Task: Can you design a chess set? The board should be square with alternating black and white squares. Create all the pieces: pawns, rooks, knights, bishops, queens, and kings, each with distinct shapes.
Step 4902:
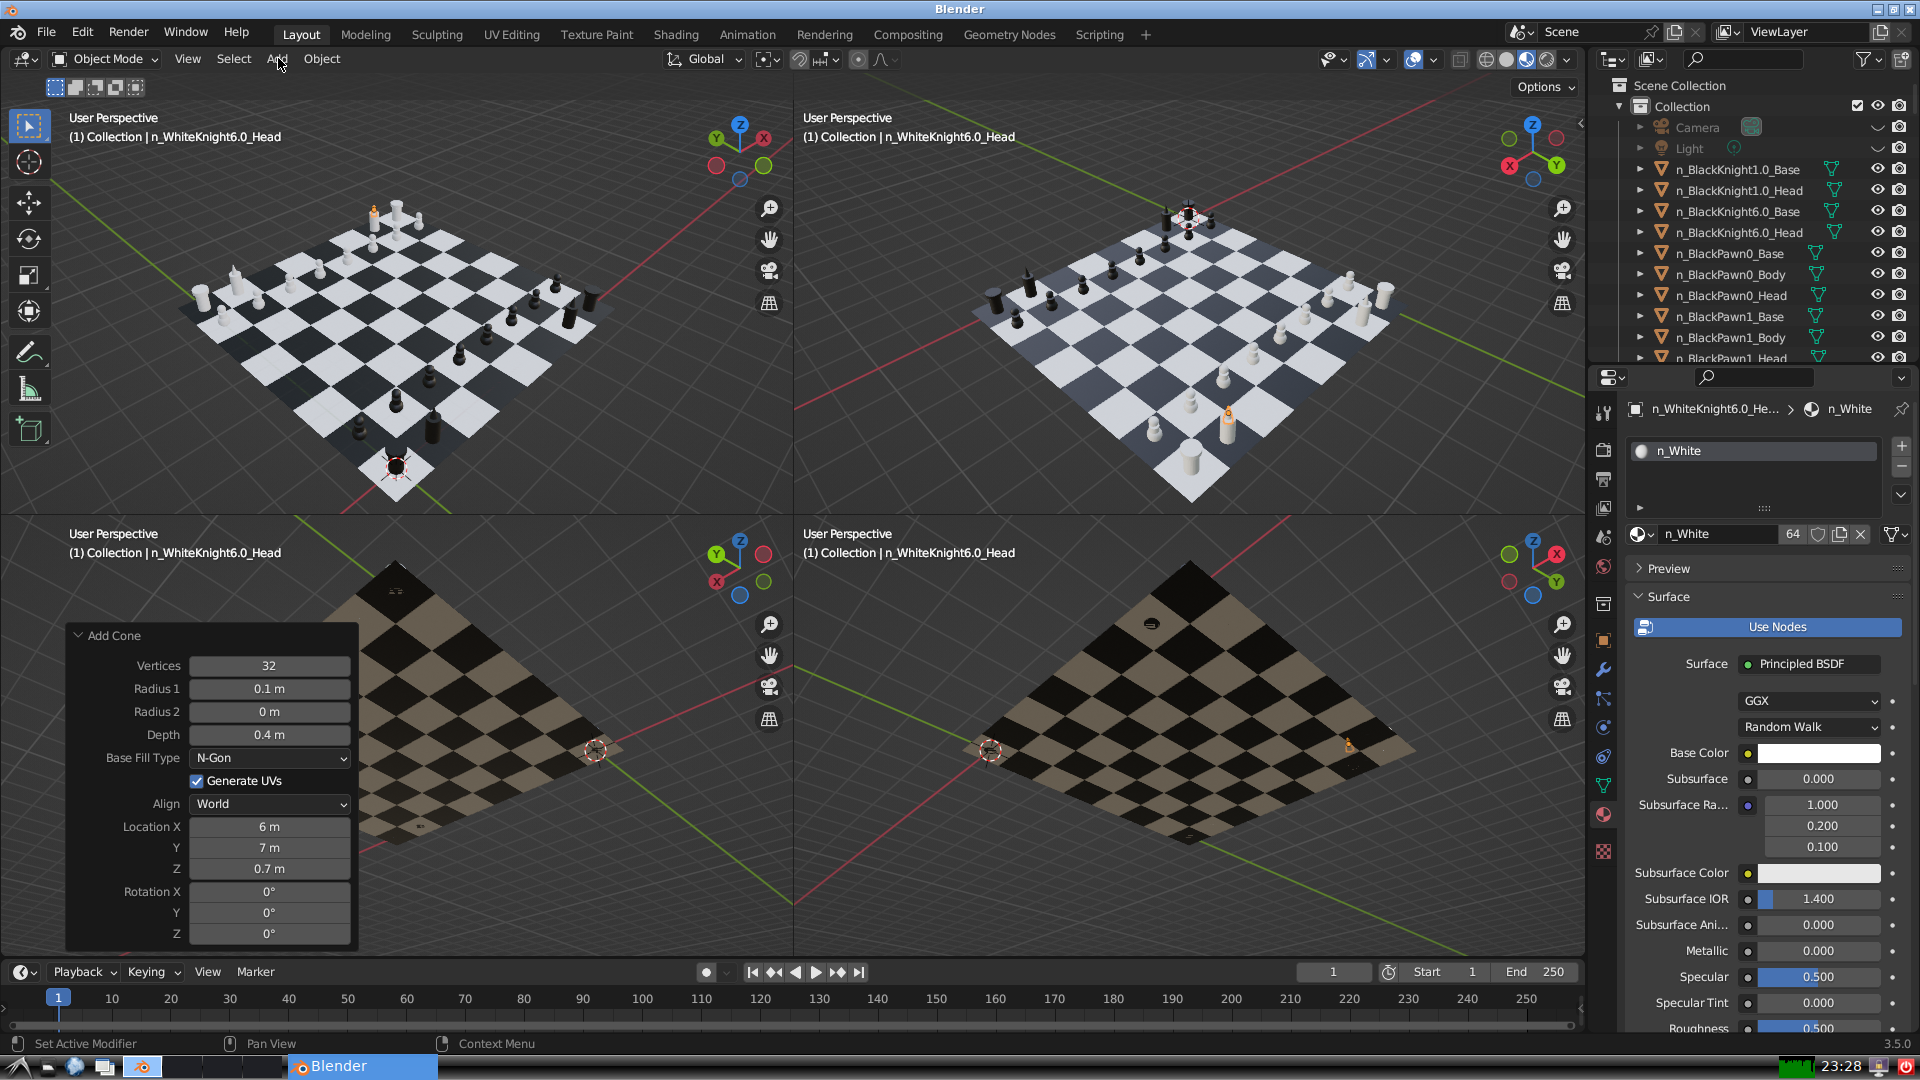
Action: click: no